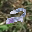
Label: 2